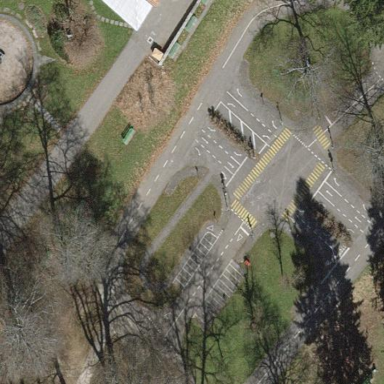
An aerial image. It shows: Cycling track located on leisure land.